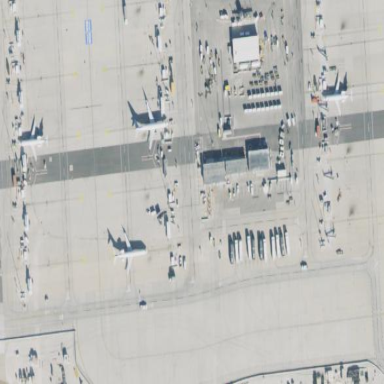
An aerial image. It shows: Apron at the airport.